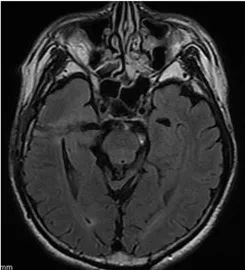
(c,d) FLAIR images show total removal of the CM by a transcortical approach.
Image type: radiology (mri)